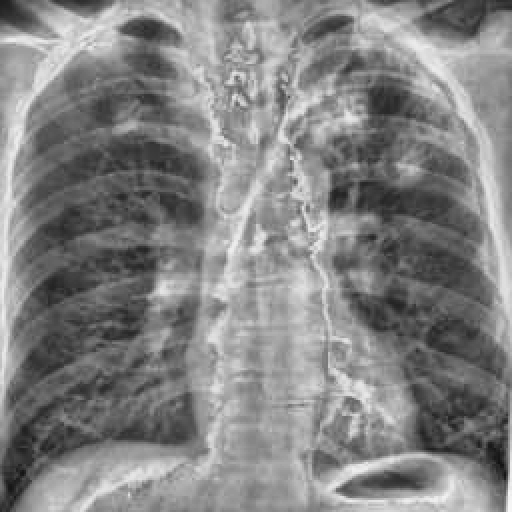
Finding: TUBERCULOSIS